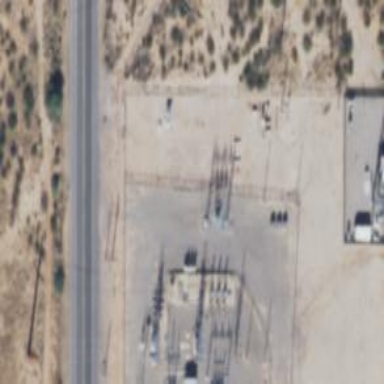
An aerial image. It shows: Switch used for power control.